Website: bh-photo
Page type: receipt
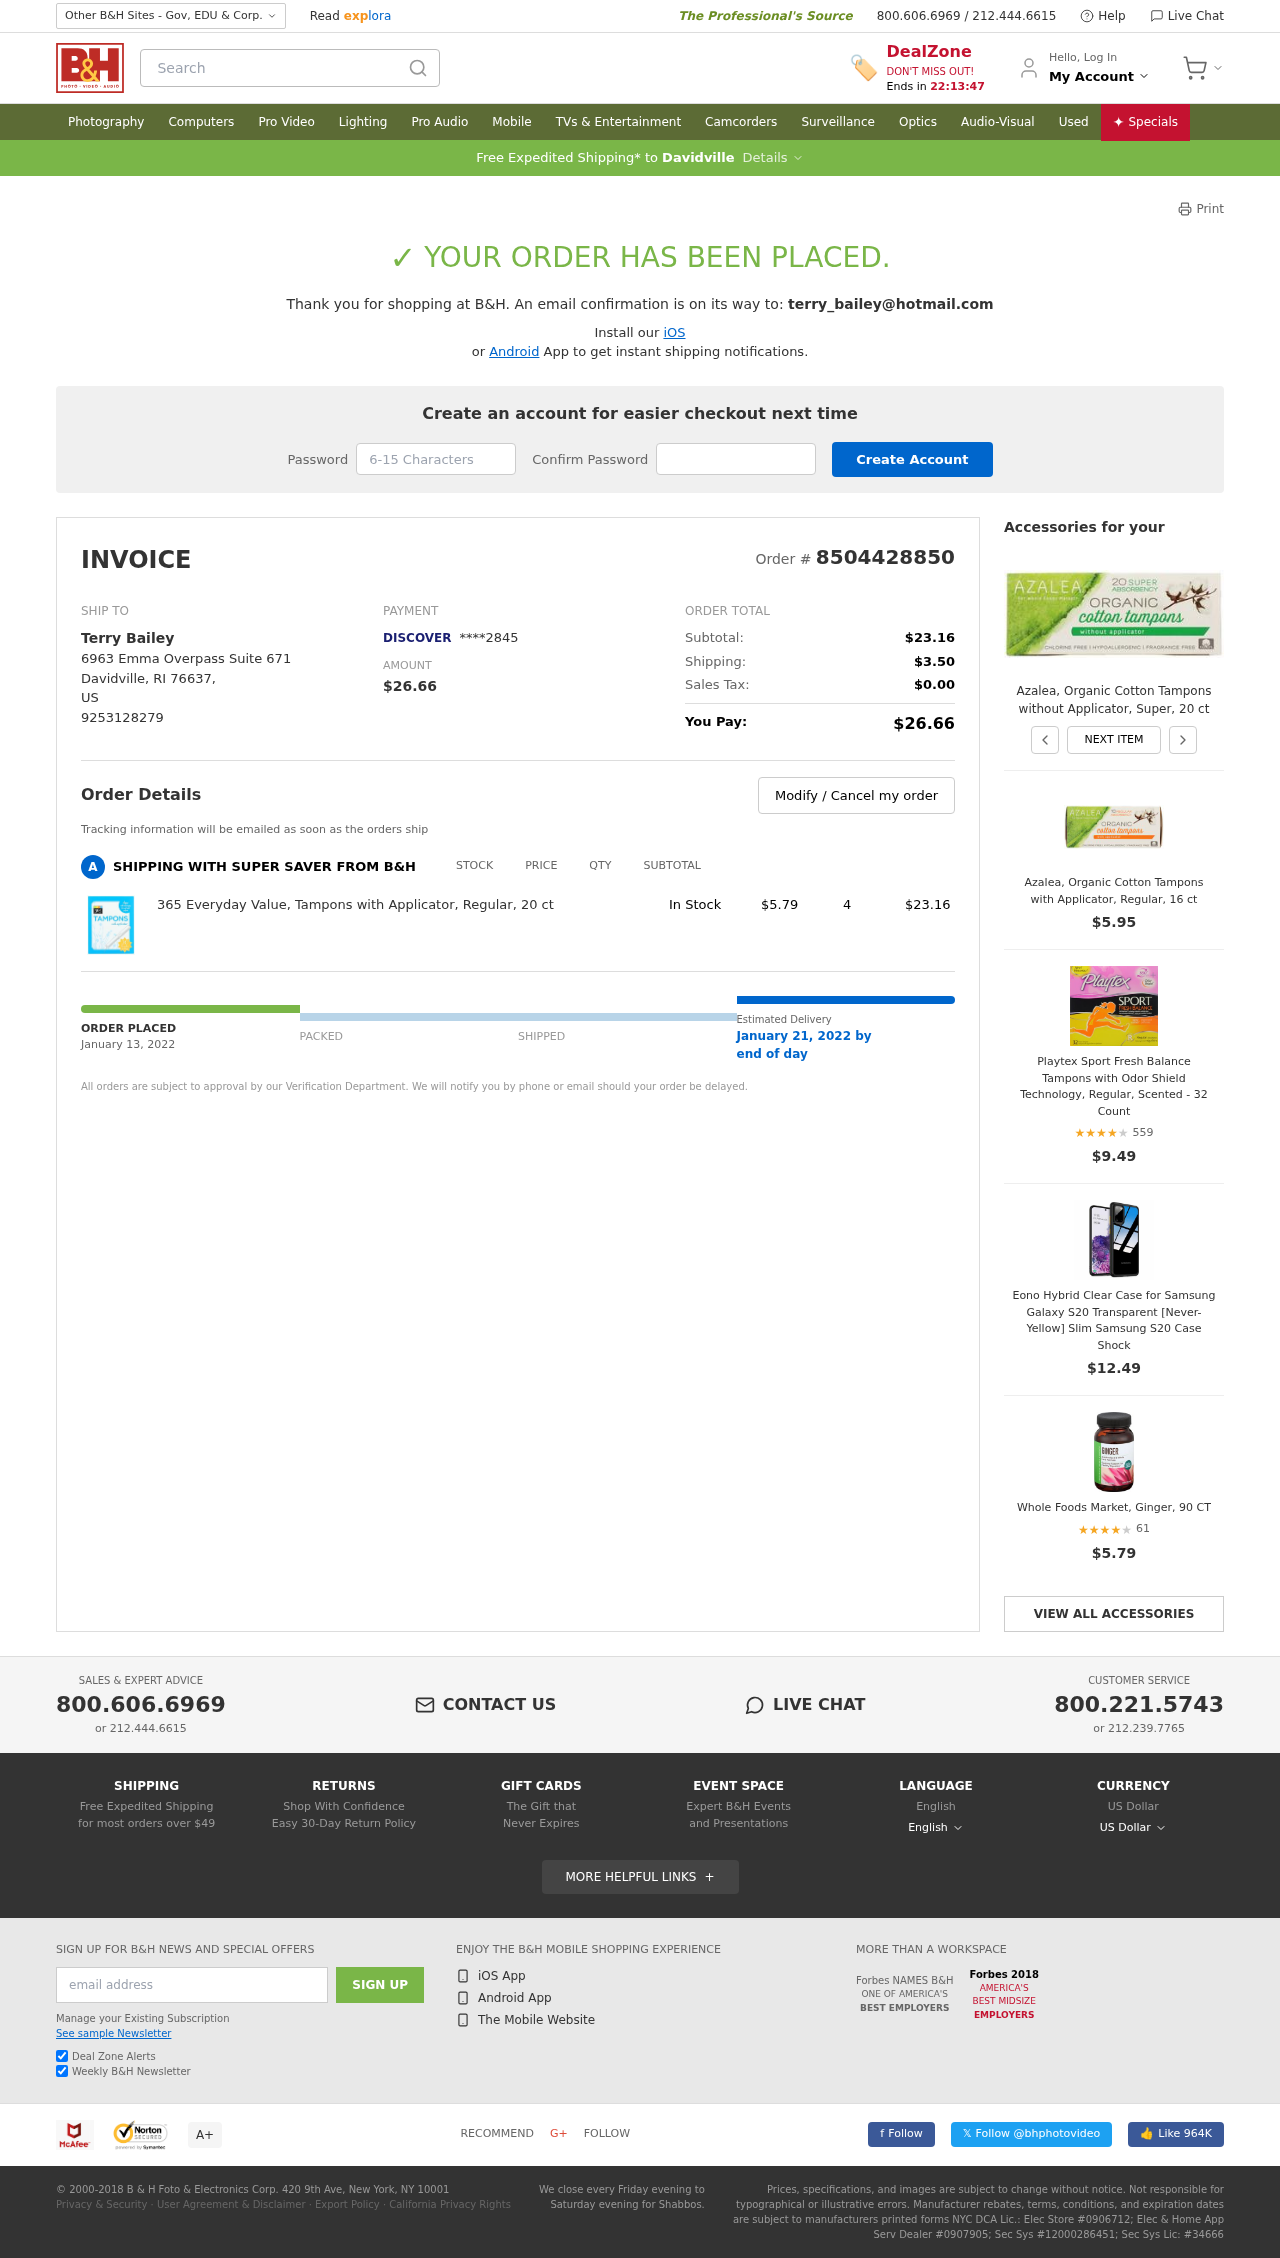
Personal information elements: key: PII_CARD_LAST4
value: ****2845
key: PII_CARD_TYPE
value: DISCOVER
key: PII_CITY
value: Davidville
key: PII_COUNTRY_CODE
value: US
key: PII_EMAIL
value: terry_bailey@hotmail.com
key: PII_FULLNAME
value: Terry Bailey
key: PII_PHONE
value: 9253128279
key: PII_POSTCODE
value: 76637
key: PII_STATE_ABBR
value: RI
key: PII_STREET
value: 6963 Emma Overpass Suite 671
Product elements: key: PRODUCT1_NAME
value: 365 Everyday Value, Tampons with Applicator, Regular, 20 ct
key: PRODUCT1_PRICE
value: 5.79
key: PRODUCT1_QUANTITY
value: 4
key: PRODUCT2_NAME
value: Azalea, Organic Cotton Tampons without Applicator, Super, 20 ct
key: PRODUCT3_NAME
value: Azalea, Organic Cotton Tampons with Applicator, Regular, 16 ct
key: PRODUCT3_PRICE
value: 5.95
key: PRODUCT4_NAME
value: Playtex Sport Fresh Balance Tampons with Odor Shield Technology, Regular, Scented - 32 Count
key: PRODUCT4_NUM_RATINGS
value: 559
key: PRODUCT4_PRICE
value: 9.49
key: PRODUCT4_RATING
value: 4.3
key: PRODUCT5_NAME
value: Eono Hybrid Clear Case for Samsung Galaxy S20 Transparent [Never-Yellow] Slim Samsung S20 Case Shock
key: PRODUCT5_PRICE
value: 12.49
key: PRODUCT6_NAME
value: Whole Foods Market, Ginger, 90 CT
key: PRODUCT6_NUM_RATINGS
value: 61
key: PRODUCT6_PRICE
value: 5.79
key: PRODUCT6_RATING
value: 4.1
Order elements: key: ORDER_ID
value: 8504428850
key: ORDER_TOTAL
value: $26.66
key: ORDER_SUBTOTAL
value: $23.16
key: ORDER_SHIPPING_COST
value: $3.50
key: ORDER_TAX
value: $0.00
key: ORDER_DATE
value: January 13, 2022
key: ORDER_DELIVERY_DATE
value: January 21, 2022 by
Search elements: key: HEADER_SEARCH
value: Search